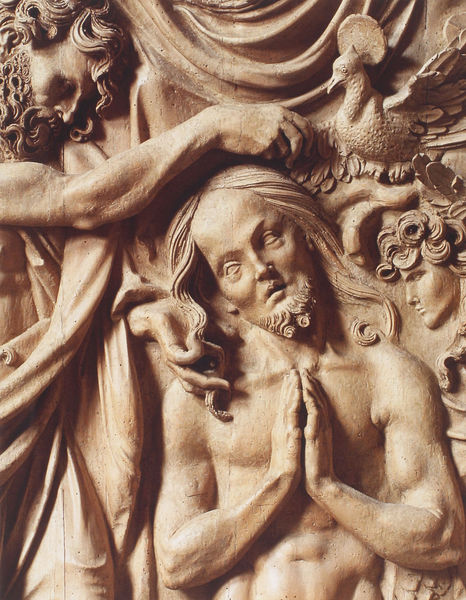
Titel: Hochaltar der Filialkirche St. Michael in Niederrotweil am Kaiserstuhl
Künstler: H. L. Meister
Standort: Niederrotweil am Kaiserstuhl, Filialkirche St. Michael (EU - D - BW)
Schlagwörter: gott, kopf, nackt, umhang, vogel, wasser, menschen, finger, haar, kleid, männer, bart, arm, falten, johannes, stein, taube, hände, figur, haare, kutte, locken, skulptur, relief, sepia, plastik, religion, beten, gebet, altar, gestus, nimbus, christus, jesus, christlich, romanik, taufe, betend, jesu, christentum, grabmal, heiliger geist, phönix, wallend